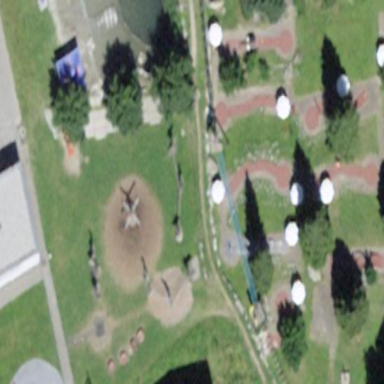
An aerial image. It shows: Playground area for leisure activities on the land.